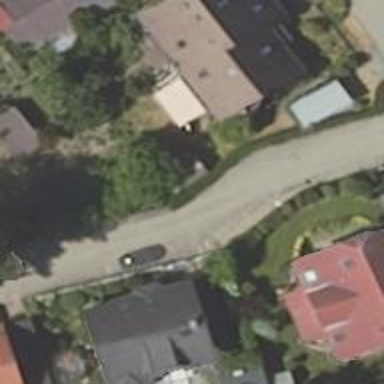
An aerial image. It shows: Paved living street.